Question: If I have a dataframe like this:
'''
obs<-rnorm(20)
d<-data.frame(year=2000:2019,obs=obs,pred=obs+rnorm(20,.1))
d$pup<-d$pred+.5
d$plow<-d$pred-.5
d$obs[20]<-NA
d
'''
And I want the observation and model prediction error bars to look something like:
'''
(p1<-ggplot(data=d)+aes(x=year)
+geom_point(aes(y=obs),color='red',shape=19)
+geom_point(aes(y=pred),color='blue',shape=3)
+geom_errorbar(aes(ymin=plow,ymax=pup))
)
'''

How do I add a legend/scale/key identifying the red points as observations and the blue plusses with error bars as point predictions with ranges?
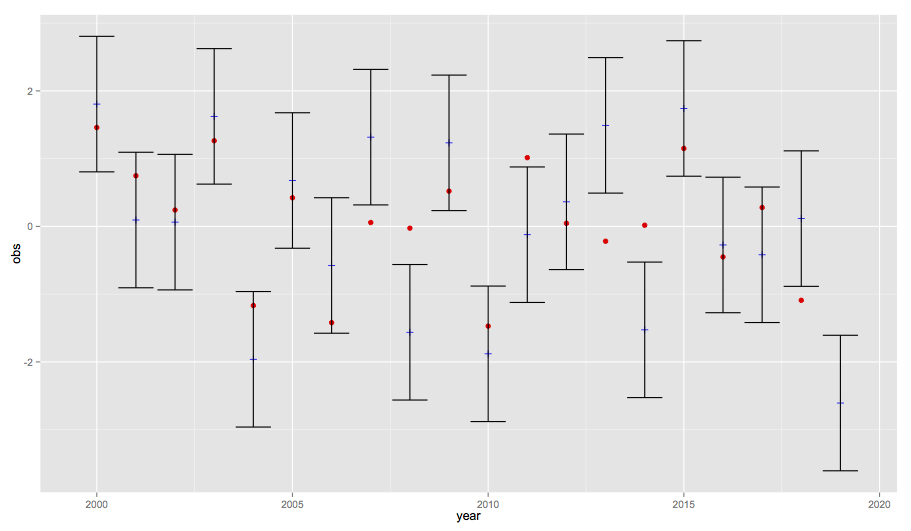
Answer: Here is a 'ggplot' solution that does not require melting and grouping.
'''
set.seed(1) # for reproducible example
obs <- rnorm(20)
d <- data.frame(year=2000:2019,obs,pred=obs+rnorm(20,.1))
d$obs[20]<-NA
library(ggplot2)
ggplot(d,aes(x=year))+
geom_point(aes(y=obs,color="obs",shape="obs"))+
geom_point(aes(y=pred,color="pred",shape="pred"))+
geom_errorbar(aes(ymin=pred-0.5,ymax=pred+0.5))+
scale_color_manual("Legend",values=c(obs="red",pred="blue"))+
scale_shape_manual("Legend",values=c(obs=19,pred=3))
'''

This creates a color and shape scale wiith two components each ("obs" and "pred"). Then uses 'scale_*_manual(...)' to set the values for those scales ("red","blue") for color, and (19,3) for scale.
Generally, if you have only two categories, like "obs" and "pred", then this is a reasonable way to go use 'ggplot', and avoids merging everything into one data frame. If you have more than two categories, or if they are integral to the dataset (e.g., actual categorical variables), then you are much better off doing this as in the other answer.
Note that your example left out the column 'year' so your code does not run.